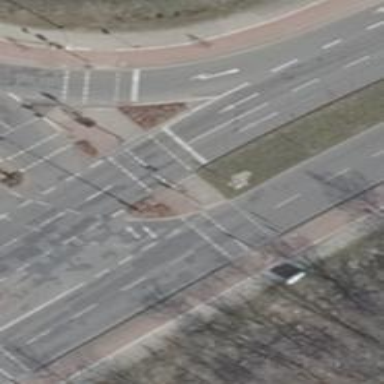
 featuring separate sidewalks and separate cycleway."